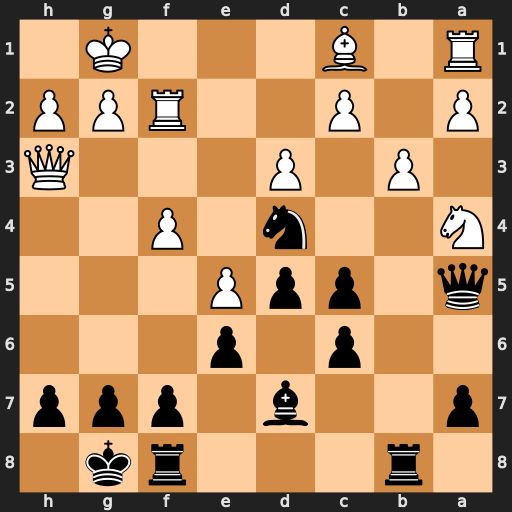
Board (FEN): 1r3rk1/p2b1ppp/2p1p3/q1ppP3/N2n1P2/1P1P3Q/P1P2RPP/R1B3K1
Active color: b
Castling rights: -
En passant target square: -
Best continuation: Qe1+ Rf1 Ne2+ Kh1 Qxf1#